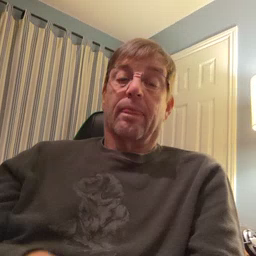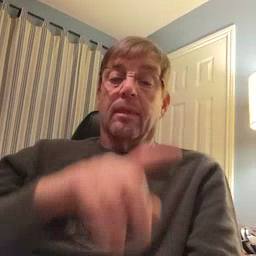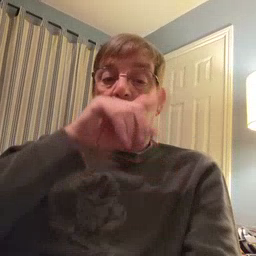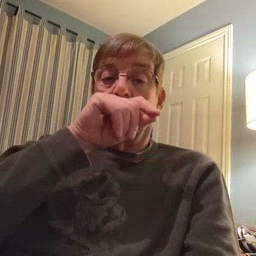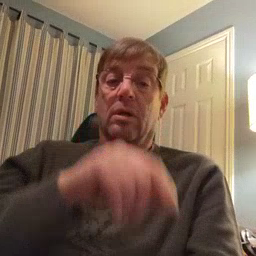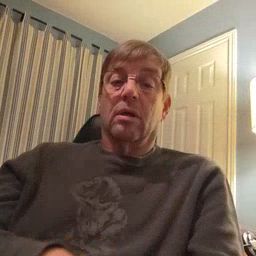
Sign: bird